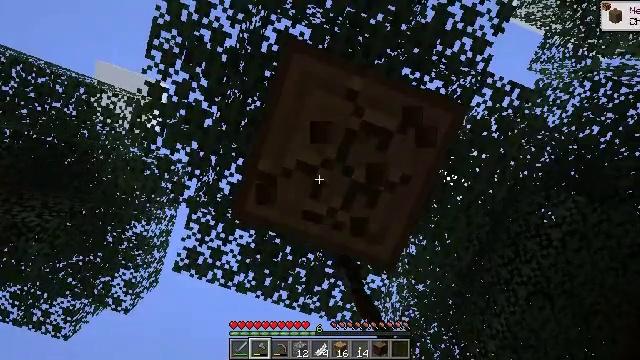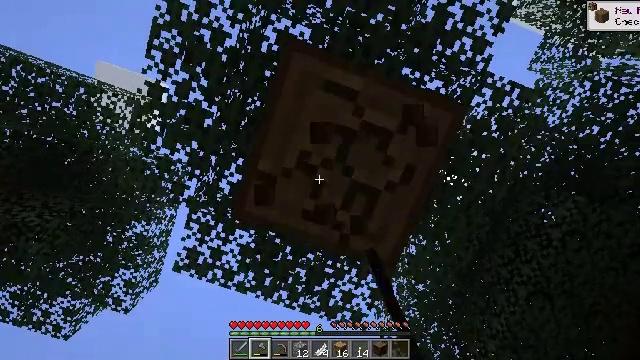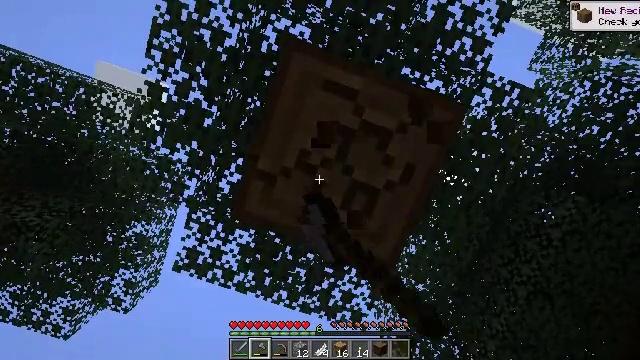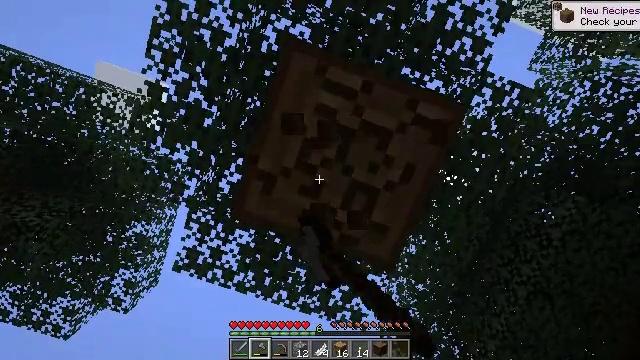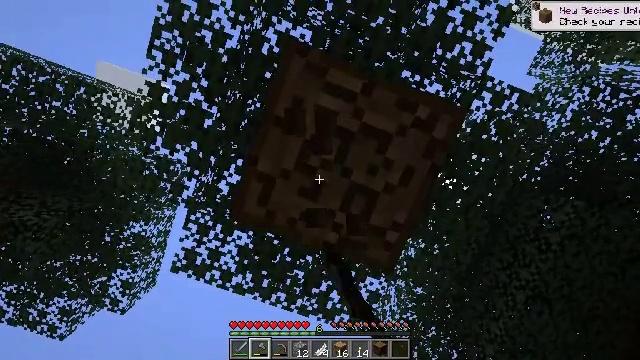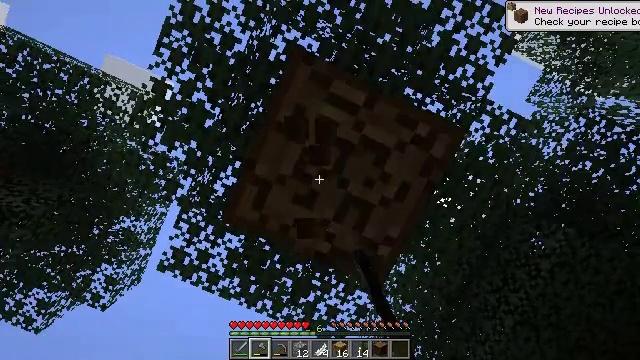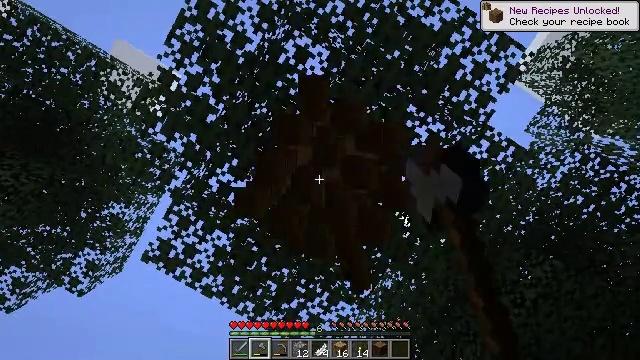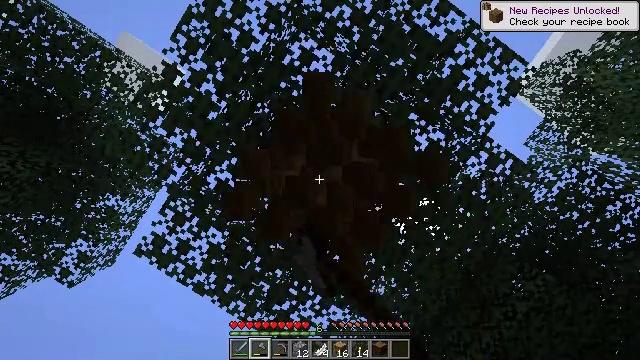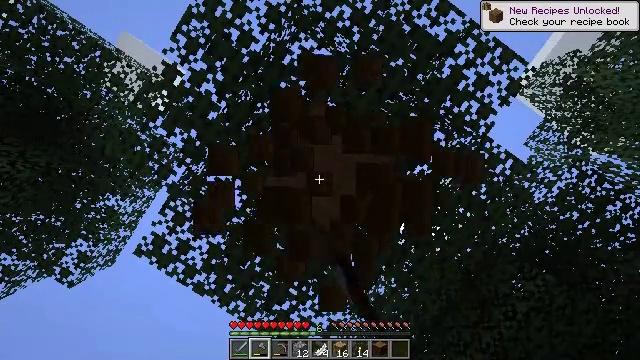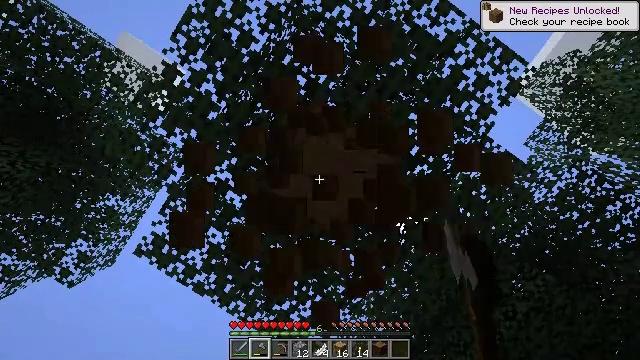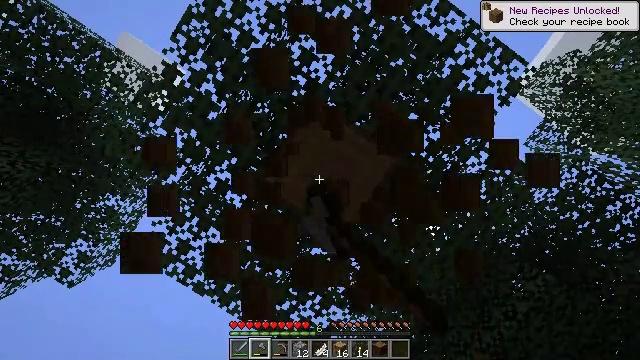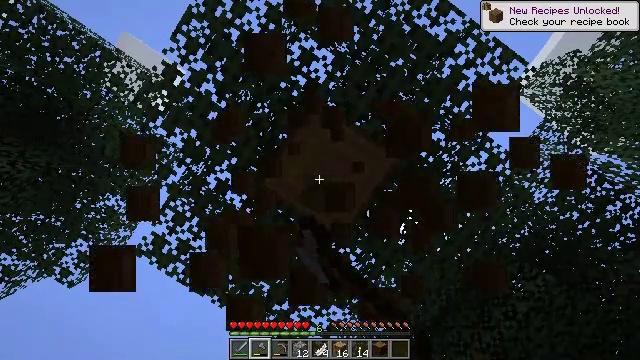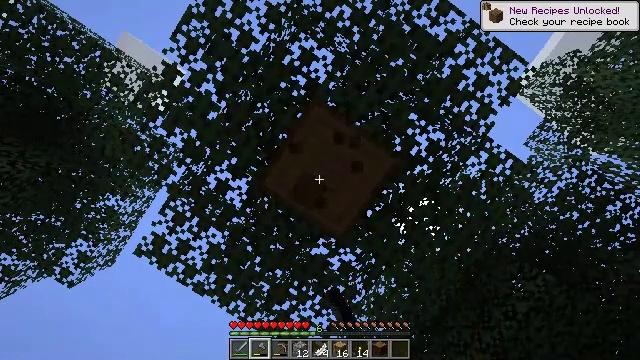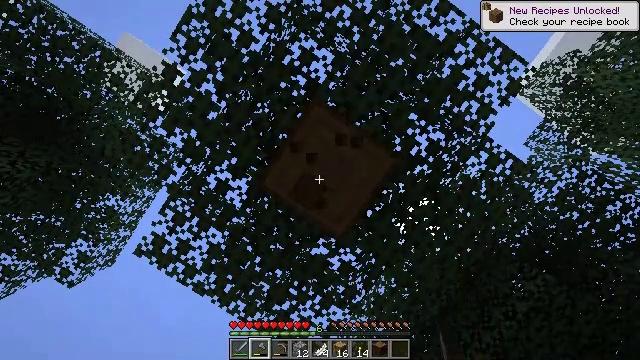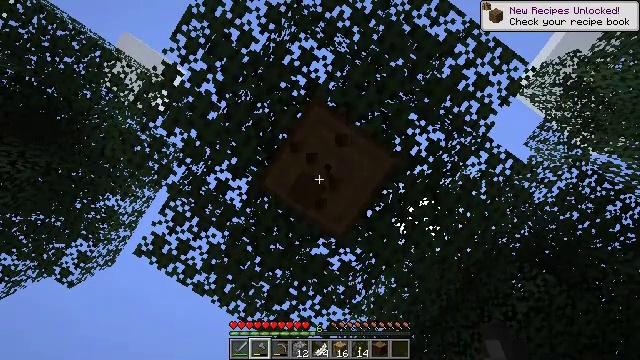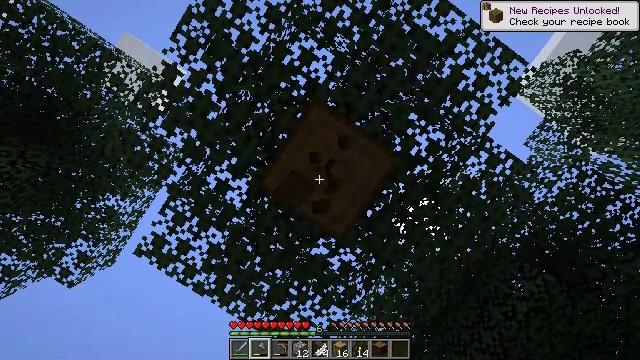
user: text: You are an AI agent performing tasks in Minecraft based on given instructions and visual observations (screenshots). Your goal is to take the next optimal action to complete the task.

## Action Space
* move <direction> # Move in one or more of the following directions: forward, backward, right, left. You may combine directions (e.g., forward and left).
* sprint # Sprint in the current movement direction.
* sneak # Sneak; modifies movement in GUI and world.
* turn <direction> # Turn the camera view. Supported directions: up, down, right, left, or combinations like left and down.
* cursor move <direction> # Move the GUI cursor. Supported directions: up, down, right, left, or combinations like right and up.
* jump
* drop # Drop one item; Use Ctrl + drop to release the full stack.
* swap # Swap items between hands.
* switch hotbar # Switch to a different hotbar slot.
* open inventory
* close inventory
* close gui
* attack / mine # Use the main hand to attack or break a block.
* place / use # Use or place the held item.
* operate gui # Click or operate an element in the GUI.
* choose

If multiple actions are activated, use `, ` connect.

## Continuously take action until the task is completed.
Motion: motion action
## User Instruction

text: Collect spruce log for building materials.
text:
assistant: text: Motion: attack / mine
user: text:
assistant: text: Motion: attack / mine
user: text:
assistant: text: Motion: attack / mine
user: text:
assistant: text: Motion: attack / mine
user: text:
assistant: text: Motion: turn right and up, attack / mine
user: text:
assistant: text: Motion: turn right and up, attack / mine
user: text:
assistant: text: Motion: turn right, attack / mine
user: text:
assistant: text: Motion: attack / mine
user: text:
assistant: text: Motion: attack / mine
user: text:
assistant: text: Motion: attack / mine
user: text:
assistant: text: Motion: attack / mine
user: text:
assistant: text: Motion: attack / mine
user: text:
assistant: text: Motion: attack / mine
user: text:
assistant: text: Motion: attack / mine
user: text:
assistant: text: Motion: attack / mine
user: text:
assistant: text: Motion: attack / mine
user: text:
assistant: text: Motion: attack / mine
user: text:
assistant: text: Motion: attack / mine
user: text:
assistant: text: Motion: attack / mine
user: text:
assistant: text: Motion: attack / mine
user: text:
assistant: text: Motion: attack / mine
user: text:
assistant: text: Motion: attack / mine
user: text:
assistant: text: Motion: attack / mine
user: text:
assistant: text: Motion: attack / mine
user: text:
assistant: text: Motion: attack / mine
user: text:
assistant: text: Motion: attack / mine
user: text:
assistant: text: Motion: attack / mine
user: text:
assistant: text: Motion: attack / mine
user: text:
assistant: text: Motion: attack / mine
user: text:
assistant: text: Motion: attack / mine